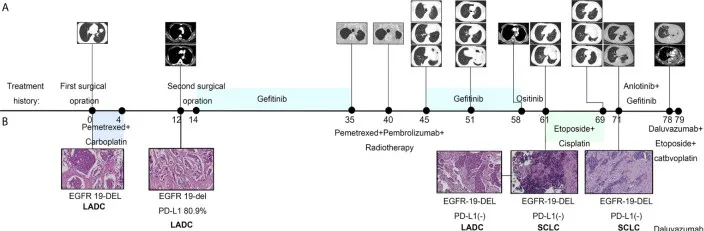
Treatment history of our case and schematic diagram of tumor evolution. (A) Clinical treatment history and gene tests results of the patient. Numbers indicate time (in months) from the diagnosis of lung adenocarcinoma (LADC). Scale bar in histopathologic picture indicates 100 mum.
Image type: chart (chart)